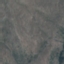
Land use / land cover class: HerbaceousVegetation